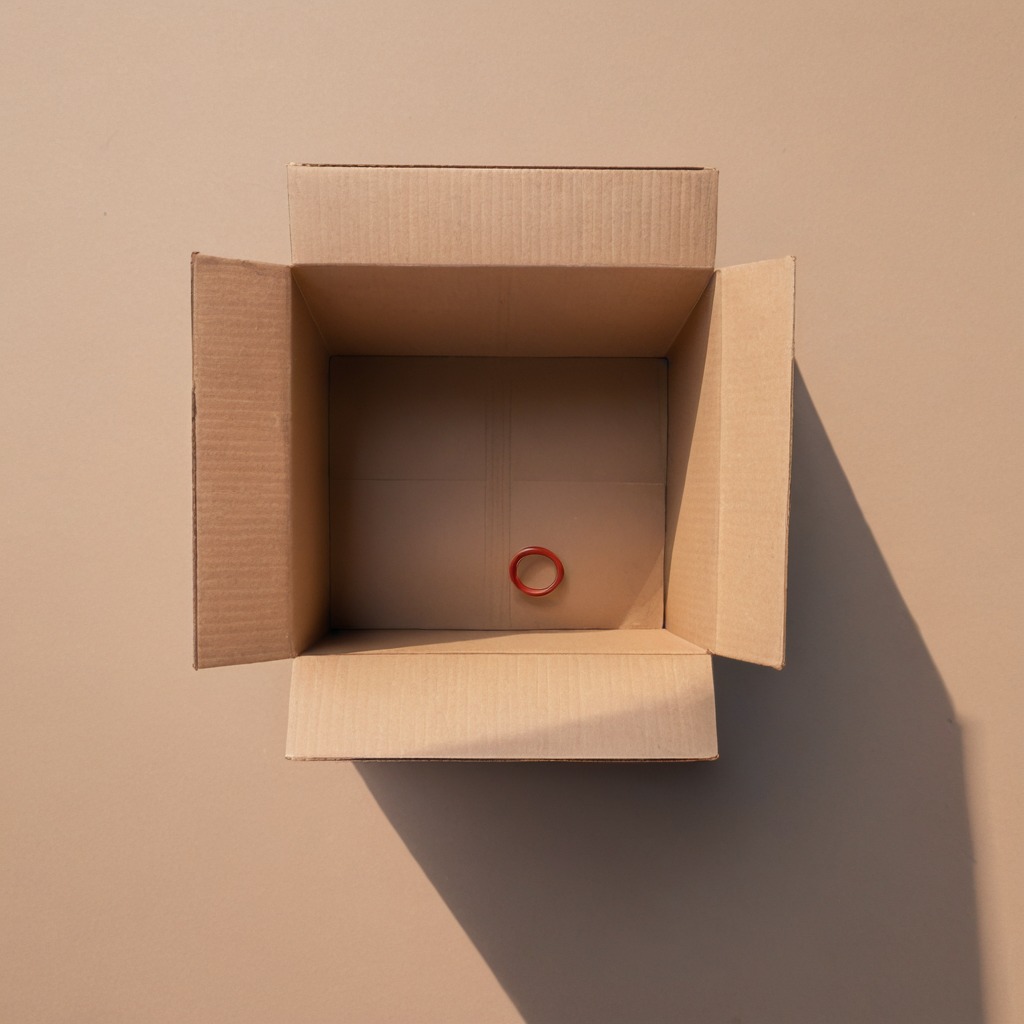
A rubber O-ring is lying on the cardboard box surface.